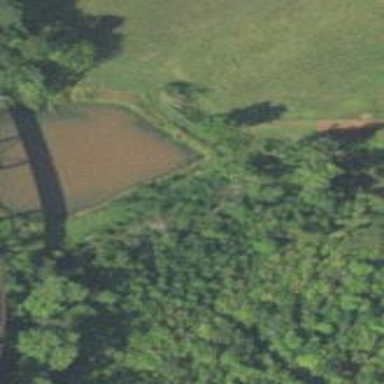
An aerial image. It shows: Pond surrounded by natural water.